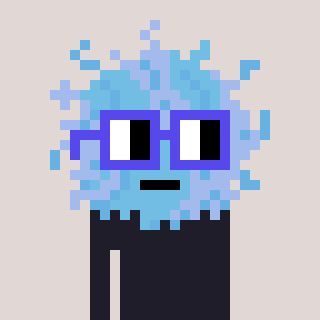
a pixel art character with square blue glasses, a lint-shaped head and a blue-colored body on a warm background